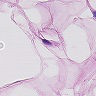
Metastatic tissue present: no